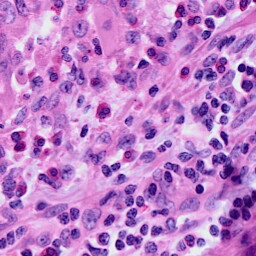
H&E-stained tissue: Cervix